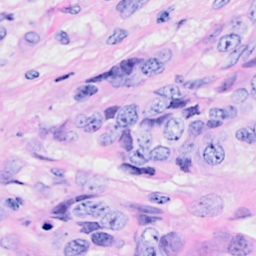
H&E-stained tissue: Breast